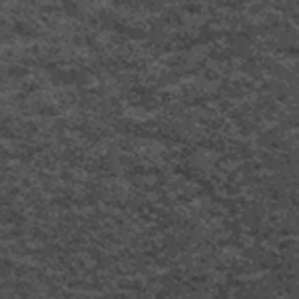
Label: frost